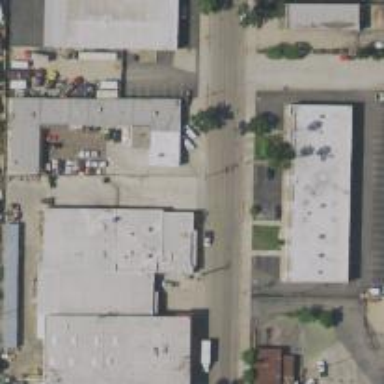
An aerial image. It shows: Warehouse.